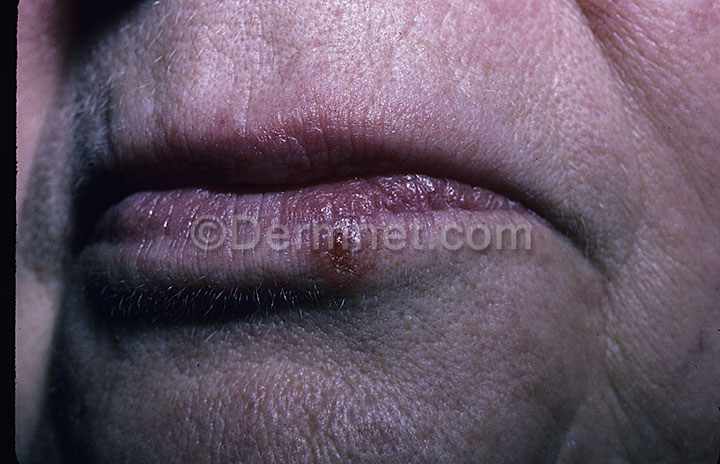
Disease: Actinic Keratosis Basal Cell Carcinoma and other Malignant Lesions